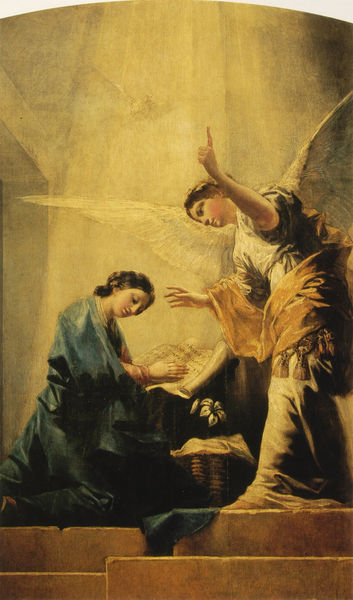
Titel: The Annunciation
Künstler: Francisco José Goya Lucientes
Standort: Sevilla
Institution: (Privatbesitz)
Schlagwörter: blau, feder, flügel, gemälde, gott, hand, himmel, kopf, mann, schatten, umhang, weiß, frauen, gelb, grün, menschen, ocker, sitzen, blume, braun, finger, frau, frisur, geste, grau, hell, kleid, kleider, licht, raum, schwarz, tür, türkis, zimmer, blick, blüte, rot, tuch, wand, arm, arme, augen, falten, federn, gesicht, stehen, stein, taube, bild, öl, sonne, gewand, gold, haare, stoff, tücher, innen, kind, personen, rosa, engel, bein, schrift, noten, sonnenlicht, ölgemälde, treppe, blue, steps, white, painting, yellow, lesen, bett, korb, stufe, stufen, quaste, faltenwurf, knie, oben, lichtstrahl, buch, religion, strahlen, text, knien, strahl, türstock, beten, gebet, lilie, rolle, pergament, lichtstrahlen, andächtig, gestus, christus, angel, knieend, kniend, andacht, kapelle, treppenstufe, erscheinung, fingerzeig, lichtquelle, schriftrolle, heilige, light, schutzengel, maria, anbetung, betend, erzengel, demut, verkündigung, michael, geburt, lichtkegel, botschaft, michelangelo, nach oben, latein, prayer, lumen, geburt christi, glorie, heiliger geist, gabriel, verkündung, steinstufen, steintreppe, jesusu, mary, betet, zeigend, gesture, kirchenbild, weisung, annunciation, blaues kleid, praying, zeigt, angle, belehrung, verkünigung, engelverkündigung, türöffung, maria verkündung, +korb, lilly, anächtig, shaft of light, wimgs, englsflügel, himmerlwärts